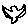
Label: bird